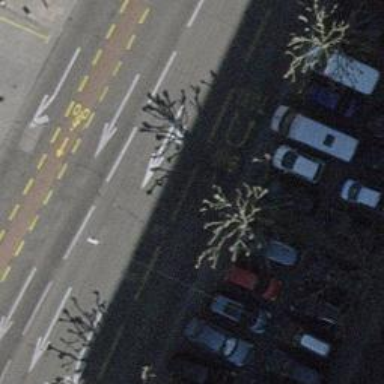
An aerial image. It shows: Secondary road with asphalt surface and trolley wire.